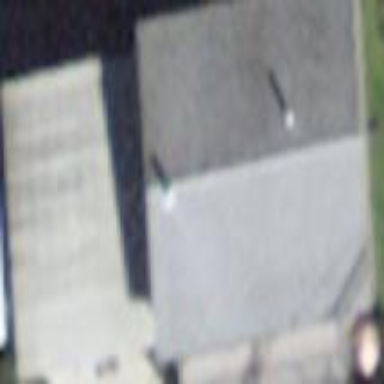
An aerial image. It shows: Detached building.